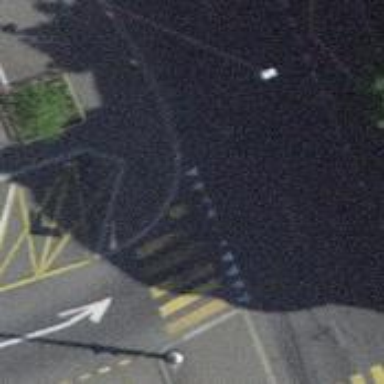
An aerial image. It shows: Kerb barrier.